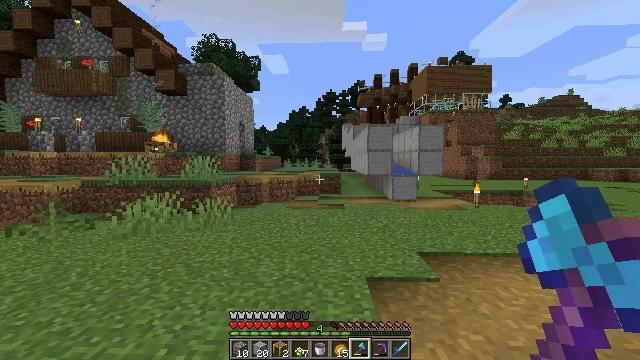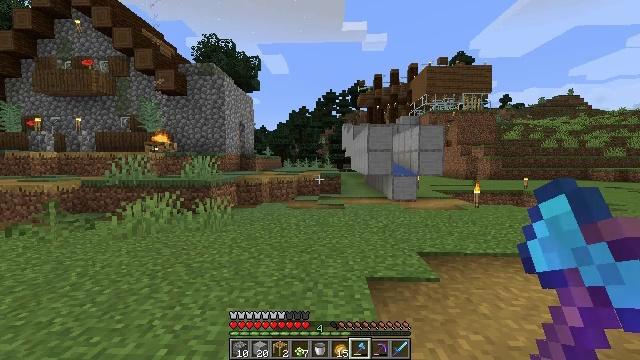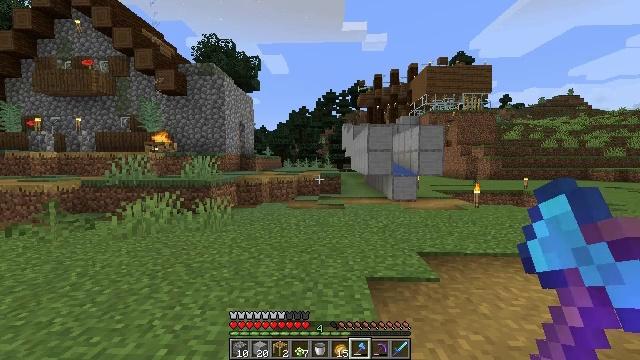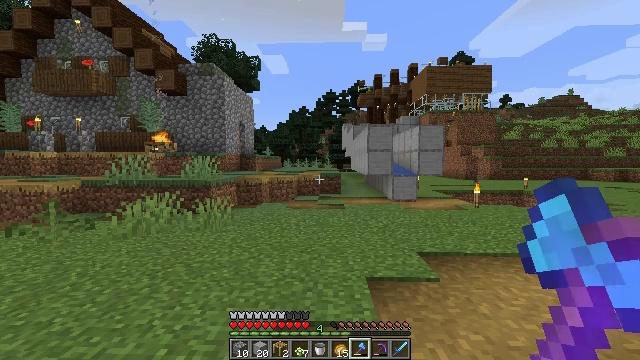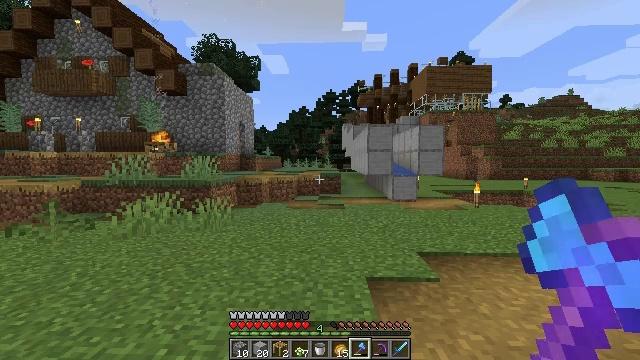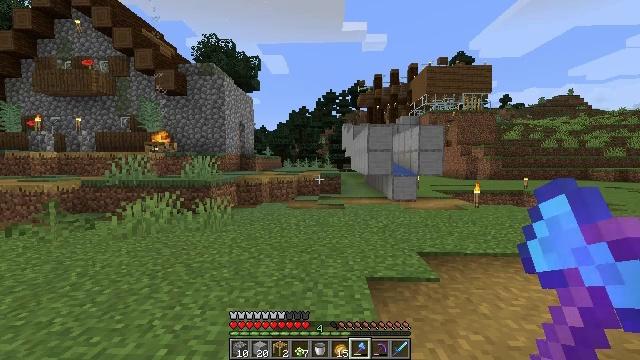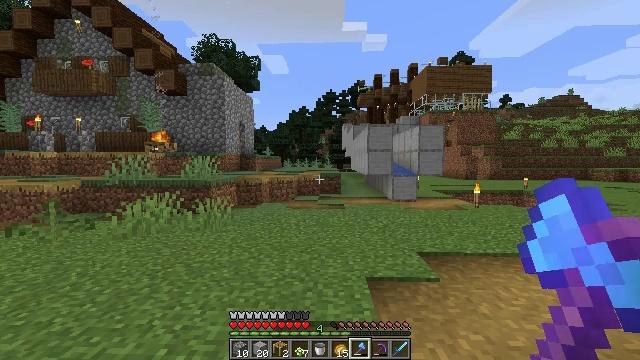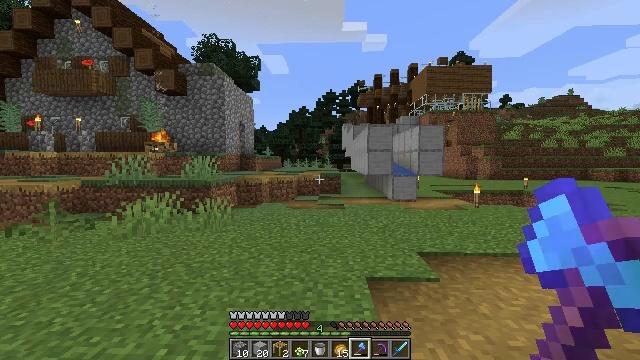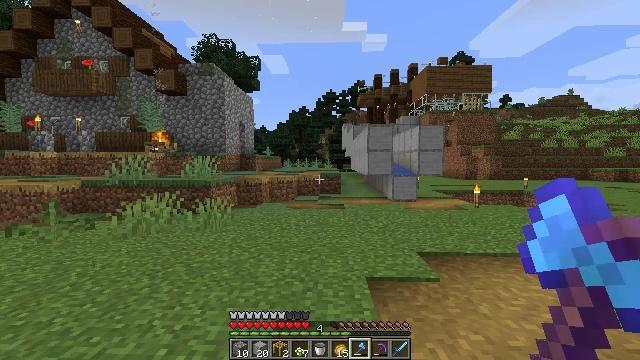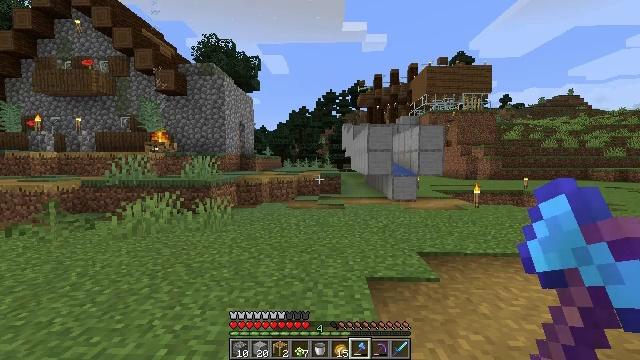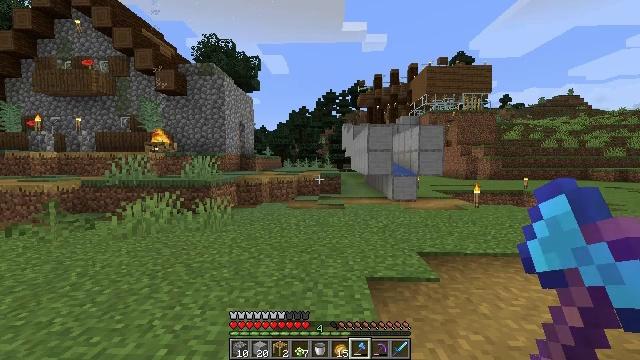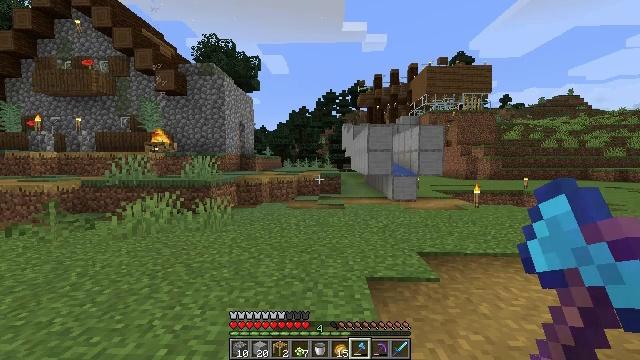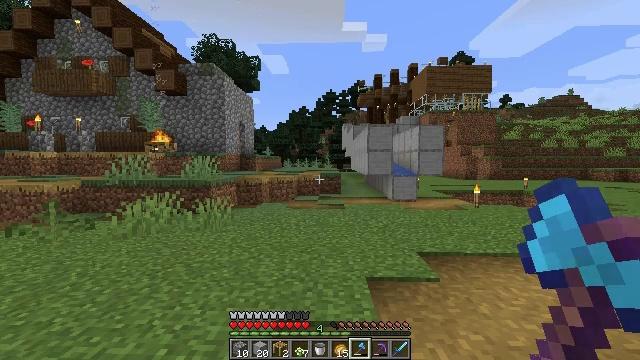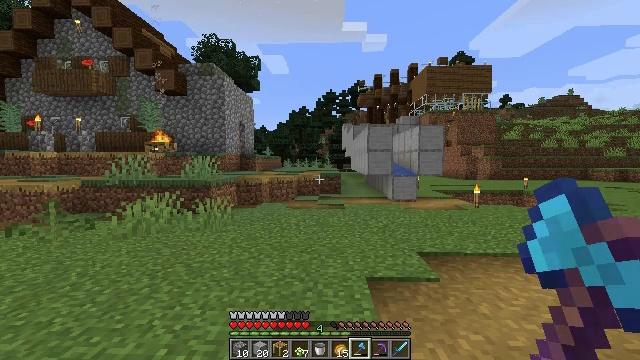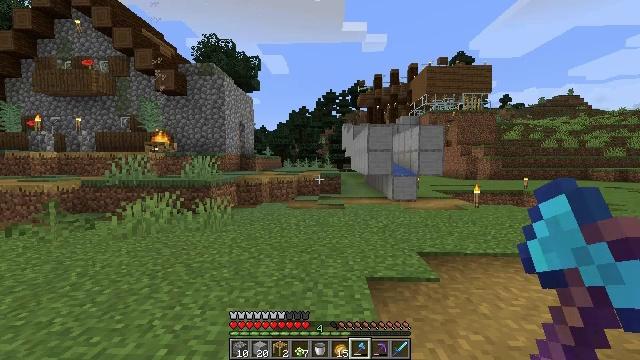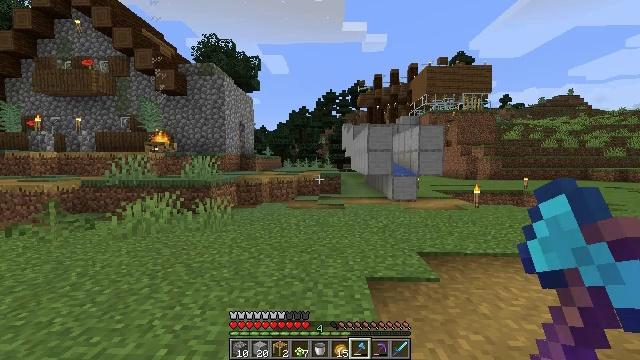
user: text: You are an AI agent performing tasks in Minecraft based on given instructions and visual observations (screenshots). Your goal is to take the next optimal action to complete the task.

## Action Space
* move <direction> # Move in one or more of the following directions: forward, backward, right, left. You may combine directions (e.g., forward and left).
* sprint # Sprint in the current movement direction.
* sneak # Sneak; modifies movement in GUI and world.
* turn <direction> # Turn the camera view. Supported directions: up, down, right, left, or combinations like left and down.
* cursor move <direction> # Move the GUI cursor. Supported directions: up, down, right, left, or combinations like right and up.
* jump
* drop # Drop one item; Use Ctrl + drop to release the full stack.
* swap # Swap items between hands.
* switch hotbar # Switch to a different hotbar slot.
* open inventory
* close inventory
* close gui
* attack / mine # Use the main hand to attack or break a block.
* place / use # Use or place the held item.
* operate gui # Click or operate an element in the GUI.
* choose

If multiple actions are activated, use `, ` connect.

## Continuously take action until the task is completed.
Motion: motion action
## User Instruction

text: Mine tall grass from the ground.
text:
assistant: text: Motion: no_op
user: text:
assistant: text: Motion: no_op
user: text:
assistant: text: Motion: no_op
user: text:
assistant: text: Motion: no_op
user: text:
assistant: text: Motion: no_op
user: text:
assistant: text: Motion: no_op
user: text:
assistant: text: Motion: no_op
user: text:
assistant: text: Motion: no_op
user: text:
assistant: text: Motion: no_op
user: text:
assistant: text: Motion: no_op
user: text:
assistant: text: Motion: no_op
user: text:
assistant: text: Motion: no_op
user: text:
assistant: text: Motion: no_op
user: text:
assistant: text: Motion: no_op
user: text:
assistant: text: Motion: no_op
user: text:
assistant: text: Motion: no_op
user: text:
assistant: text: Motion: no_op
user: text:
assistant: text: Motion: no_op
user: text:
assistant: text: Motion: no_op
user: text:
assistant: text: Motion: no_op
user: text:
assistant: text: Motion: no_op
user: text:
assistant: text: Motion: no_op
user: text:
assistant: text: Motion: no_op
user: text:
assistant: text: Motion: no_op
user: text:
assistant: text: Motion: no_op
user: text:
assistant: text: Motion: no_op
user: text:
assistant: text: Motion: no_op
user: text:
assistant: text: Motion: no_op
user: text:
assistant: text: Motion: no_op
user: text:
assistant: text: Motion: no_op